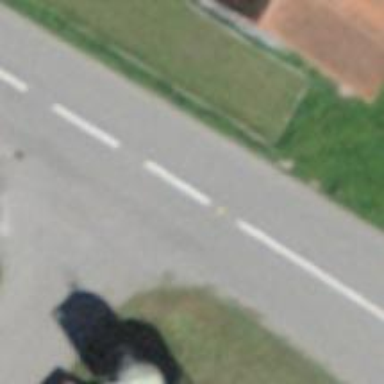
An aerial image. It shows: Tertiary road with asphalt surface.